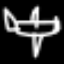
Label: airplane